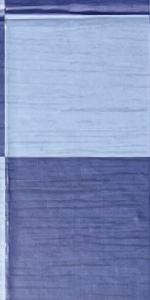
Label: Empty